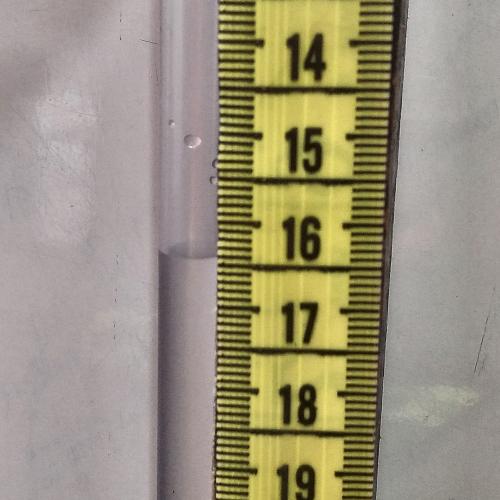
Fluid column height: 16.4 cm